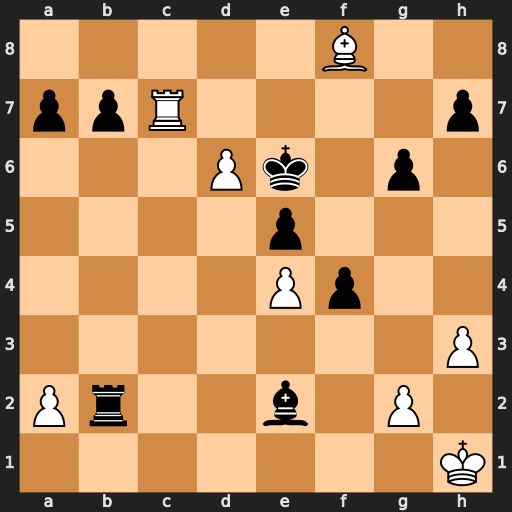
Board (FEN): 5B2/ppR4p/3Pk1p1/4p3/4Pp2/7P/Pr2b1P1/7K
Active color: w
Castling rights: -
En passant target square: -
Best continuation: Re7+ Kxd6 Rxb7+ Kc6 Rxb2